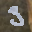
Label: 3